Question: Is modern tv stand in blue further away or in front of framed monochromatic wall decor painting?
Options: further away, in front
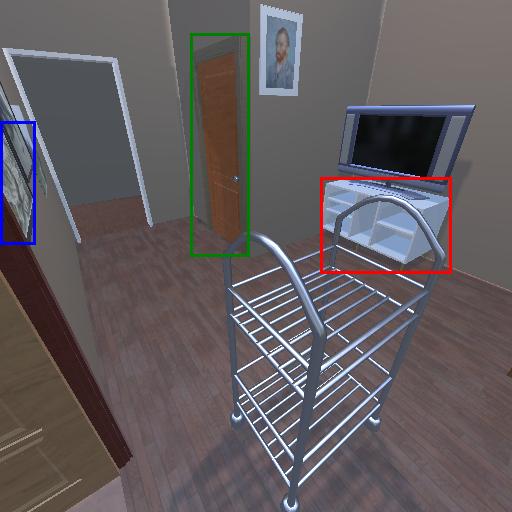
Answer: further away